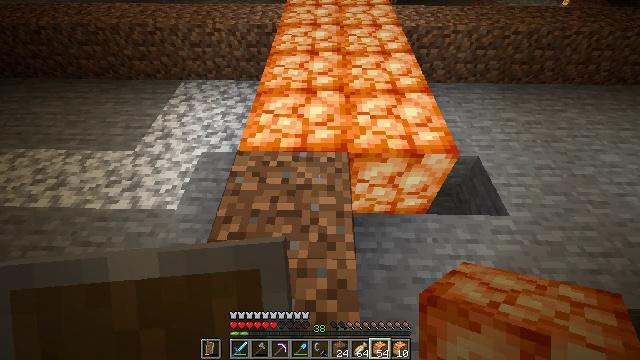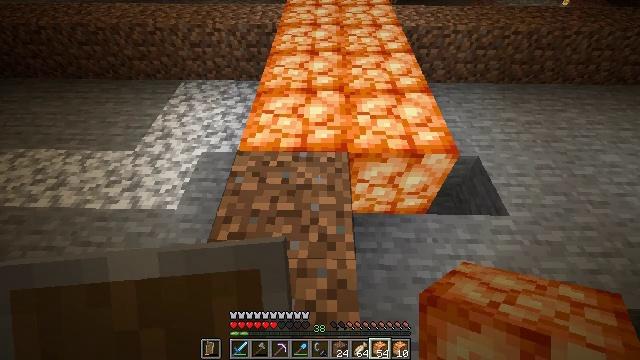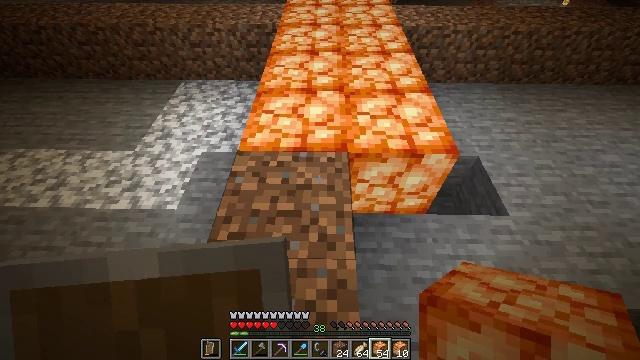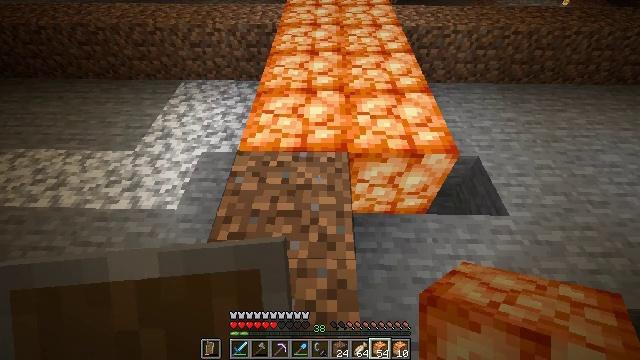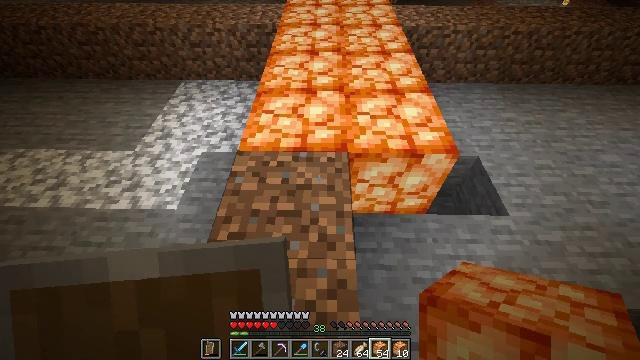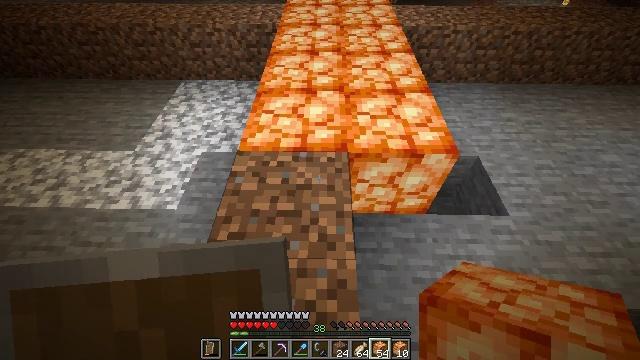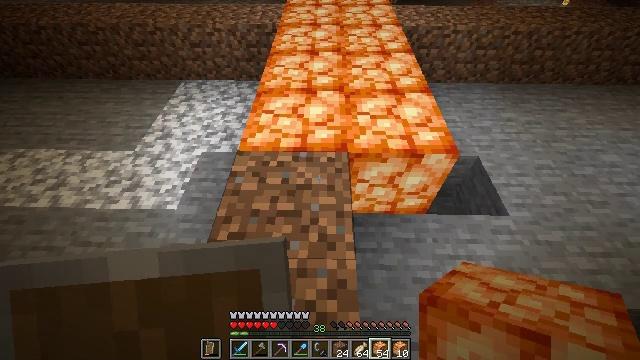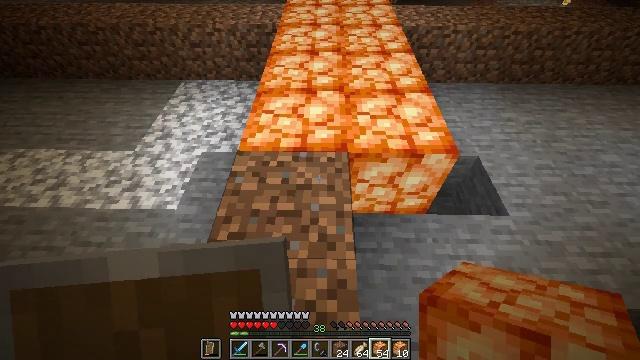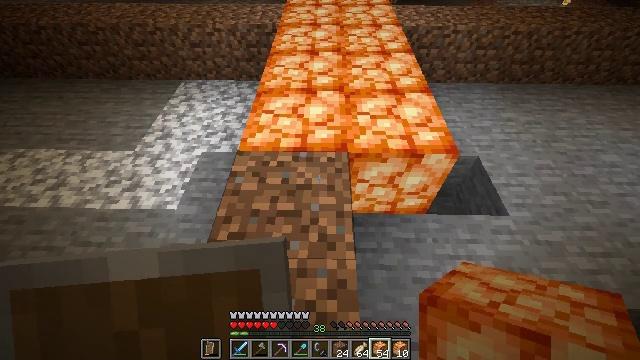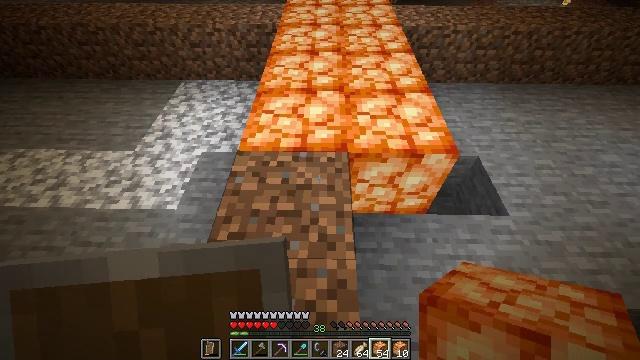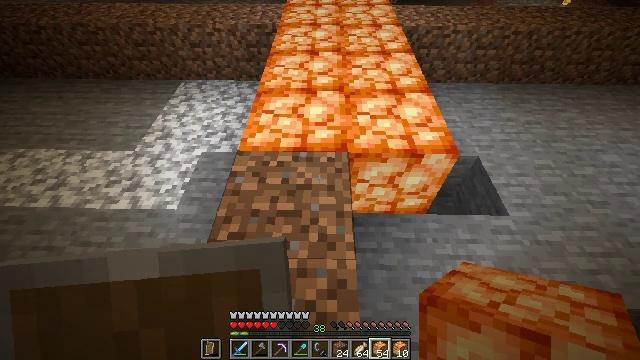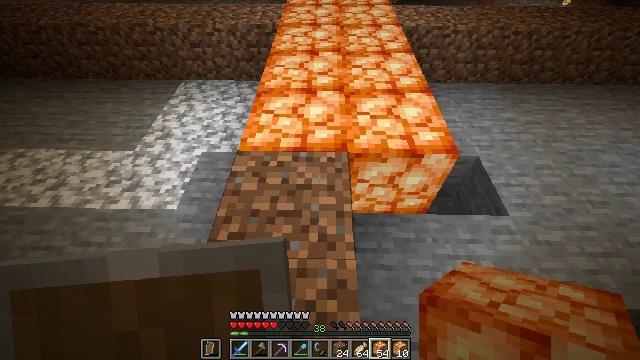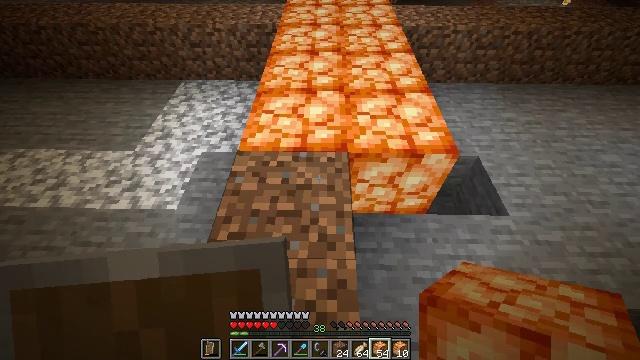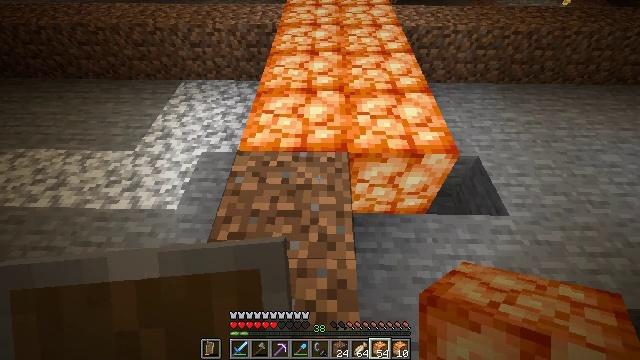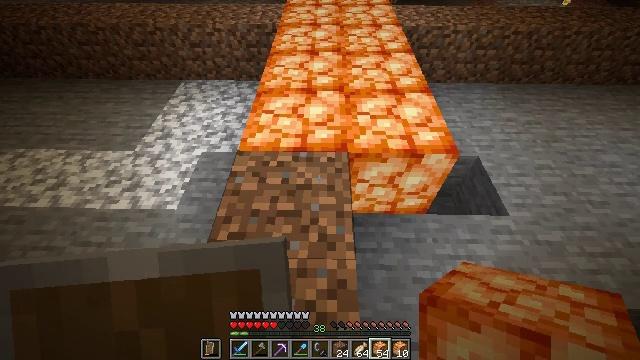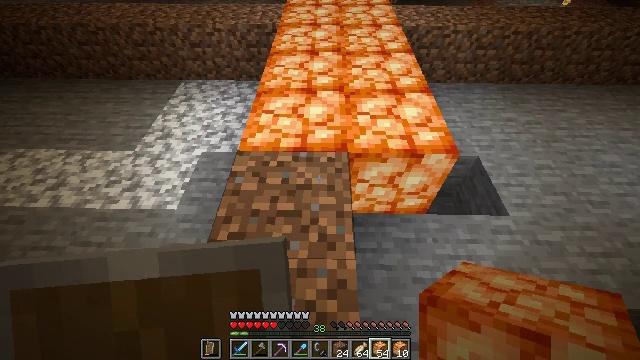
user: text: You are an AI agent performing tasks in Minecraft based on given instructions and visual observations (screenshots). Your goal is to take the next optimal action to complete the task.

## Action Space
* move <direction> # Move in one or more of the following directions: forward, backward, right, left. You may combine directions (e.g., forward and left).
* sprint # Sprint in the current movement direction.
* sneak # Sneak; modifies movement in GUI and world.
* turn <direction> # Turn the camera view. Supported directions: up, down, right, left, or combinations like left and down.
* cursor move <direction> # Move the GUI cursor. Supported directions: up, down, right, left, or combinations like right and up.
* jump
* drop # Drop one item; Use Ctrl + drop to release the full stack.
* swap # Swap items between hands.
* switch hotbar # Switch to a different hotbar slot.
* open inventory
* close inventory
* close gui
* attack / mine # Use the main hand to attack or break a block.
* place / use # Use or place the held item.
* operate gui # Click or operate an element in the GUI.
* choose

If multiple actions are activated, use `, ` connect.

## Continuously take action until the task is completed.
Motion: motion action
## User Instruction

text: Collect the shroomlight block.
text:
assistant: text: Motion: no_op
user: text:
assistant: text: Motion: no_op
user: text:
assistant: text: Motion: no_op
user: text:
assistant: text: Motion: no_op
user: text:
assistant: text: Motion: no_op
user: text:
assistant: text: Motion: no_op
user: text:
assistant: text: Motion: no_op
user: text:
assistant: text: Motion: no_op
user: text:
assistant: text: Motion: no_op
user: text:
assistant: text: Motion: no_op
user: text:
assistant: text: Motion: no_op
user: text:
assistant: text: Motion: no_op
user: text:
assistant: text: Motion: no_op
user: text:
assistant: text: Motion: no_op
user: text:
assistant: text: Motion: no_op
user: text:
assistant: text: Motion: no_op
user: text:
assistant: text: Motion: no_op
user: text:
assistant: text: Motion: no_op
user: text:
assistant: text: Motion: no_op
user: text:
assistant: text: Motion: no_op
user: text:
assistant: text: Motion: no_op
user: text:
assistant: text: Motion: no_op
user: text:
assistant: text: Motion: no_op
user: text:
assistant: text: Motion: no_op
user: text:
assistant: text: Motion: no_op
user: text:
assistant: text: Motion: no_op
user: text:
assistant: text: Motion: no_op
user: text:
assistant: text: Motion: no_op
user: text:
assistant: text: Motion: no_op
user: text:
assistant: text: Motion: no_op